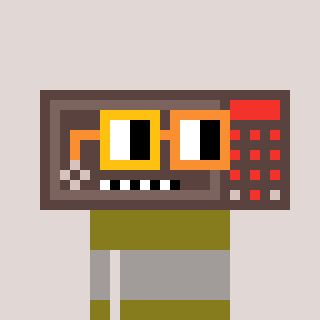
a pixel art character with square yellow and orange glasses, a wallsafe-shaped head and a gunk-colored body on a warm background